CT reconstruction: vmi40
Segmentation target: lesions
Patient: M, age 64
ISS stage: Stage 1
Metal implant: no
Axial slice:
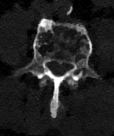
Sagittal slice:
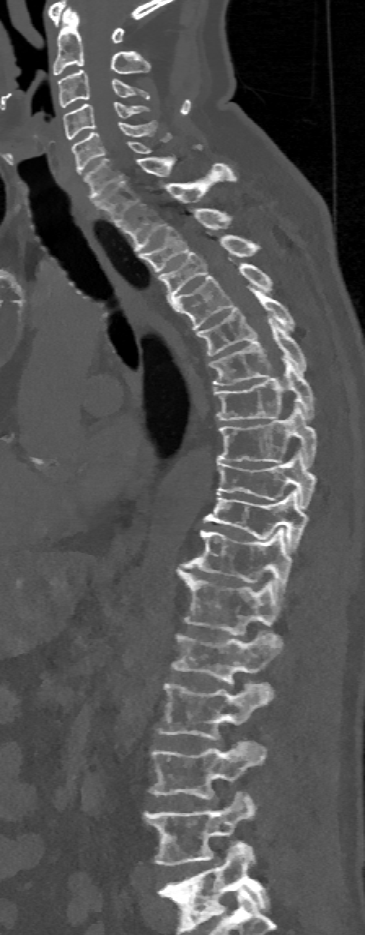